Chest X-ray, PA view. Patient: 69 years old, sex M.
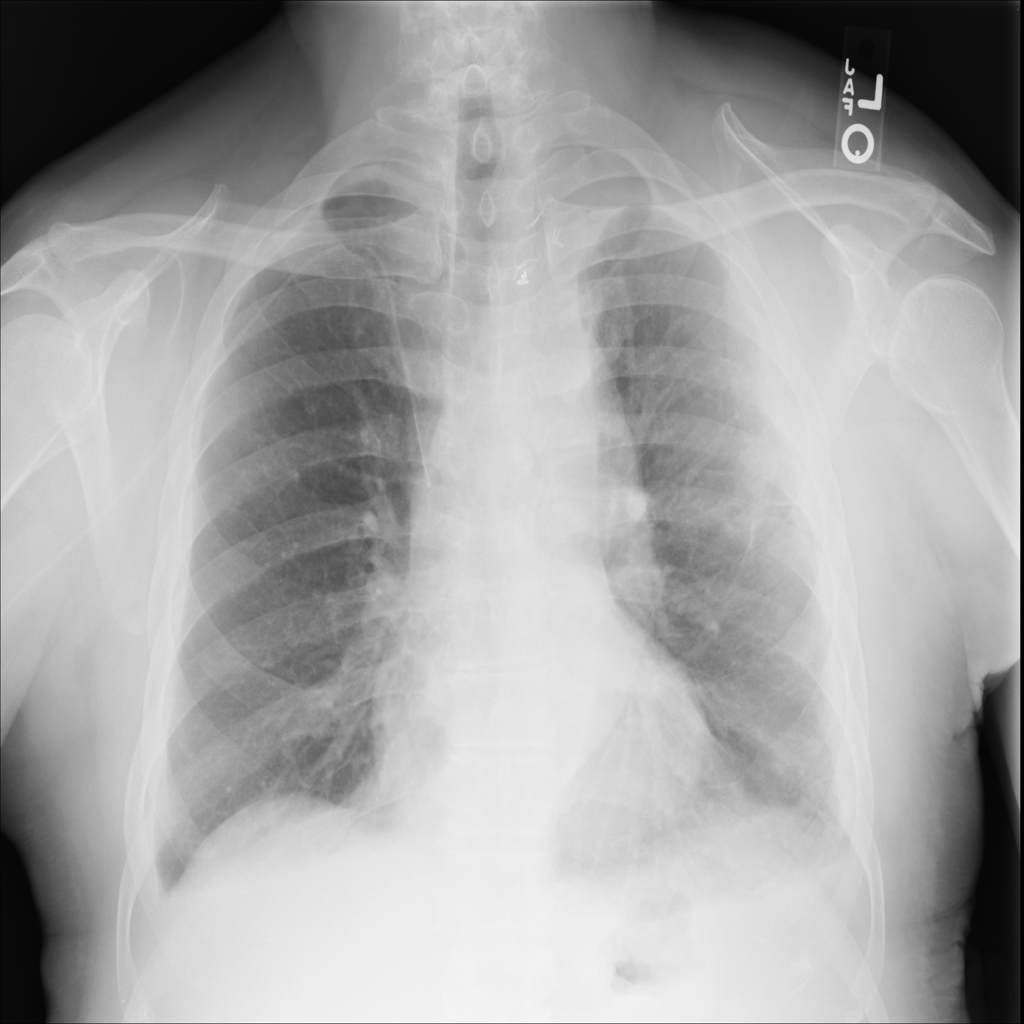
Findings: Consolidation, Pleural_Thickening